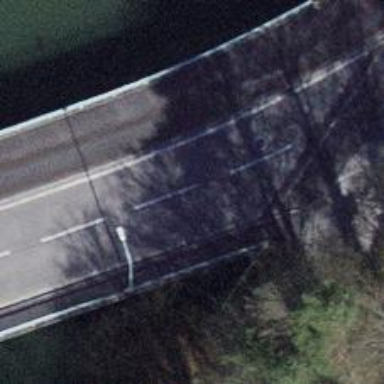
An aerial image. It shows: Unclassified road on beam-structured bridge with asphalt surface.